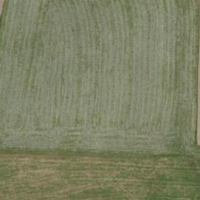
EUNIS habitat code: 24
Species observed at this site:
Corvus corax